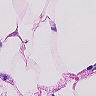
Metastatic tissue present: no